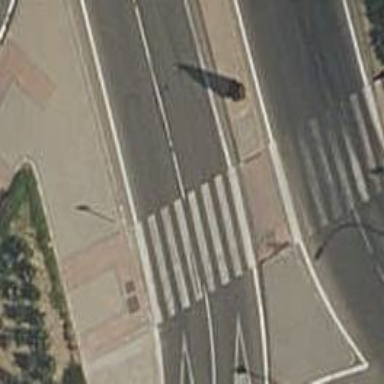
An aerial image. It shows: Uncontrolled zebra crossing on the road.